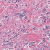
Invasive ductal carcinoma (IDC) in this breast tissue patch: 1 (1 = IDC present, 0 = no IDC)